Current action and preconditions to check: path_clear

Your task: For each precondition in the list above, predict whether it will hold at this action.

Consider the current scene as observed from the mobile robot's camera, and analyze the predicted future states of all dynamic agents (e.g., people, animals, vehicles, or any moving entities) within the NEXT SECOND.

IMPORTANT: Only answer "very likely" if you are absolutely certain—based on strong, clear evidence—that a dynamic agent will violate the precondition in the predicted future state. Do NOT answer "very likely" for unlikely, ambiguous, or low-probability risks.

Ask yourself for each precondition: Is there a high probability, with clear and convincing evidence, that the predicted future states of any dynamic agent will interfere with the predicted future state of the currently executing action within the NEXT SECOND, causing that precondition to fail?

Assess the risk level based on these predictions. Use "likely" or "very likely" if motions create a clear risk of interference.

Use "neutral" or "improbable" if agents are nearby but their predicted paths are clearly diverging or non-conflicting.

Failure Risk Categories: "very improbable", "improbable", "neutral", "likely", "very likely"

Answer Format: Output ONLY the probability_of_failure value from these categories: "very improbable", "improbable", "neutral", "likely", "very likely"

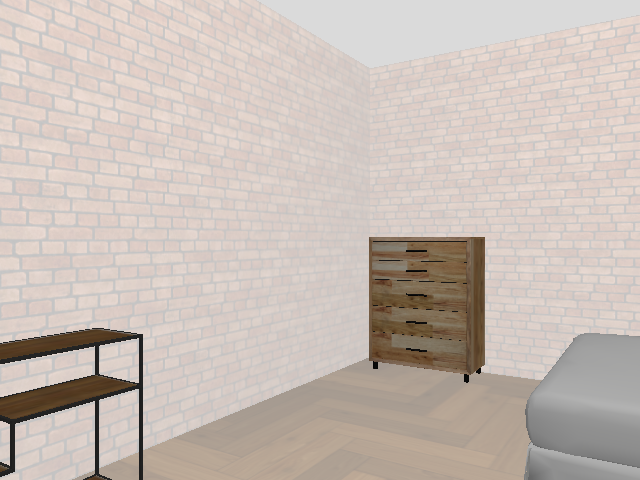

Answer: very improbable